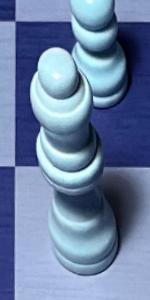
Label: Queen_White